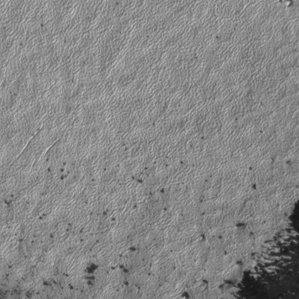
Label: frost